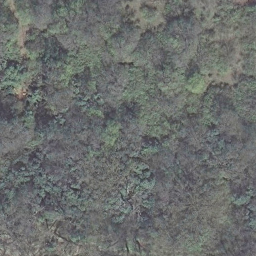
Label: forest